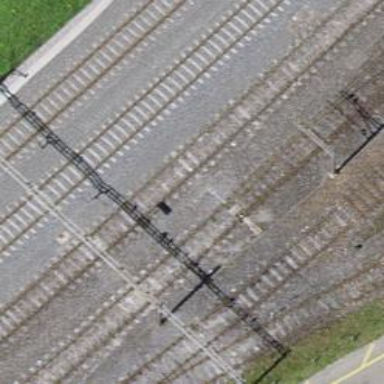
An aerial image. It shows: Railway switch.